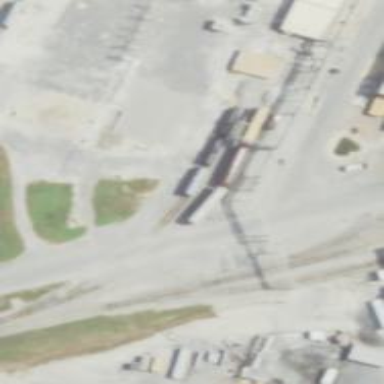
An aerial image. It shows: Rail spur service.